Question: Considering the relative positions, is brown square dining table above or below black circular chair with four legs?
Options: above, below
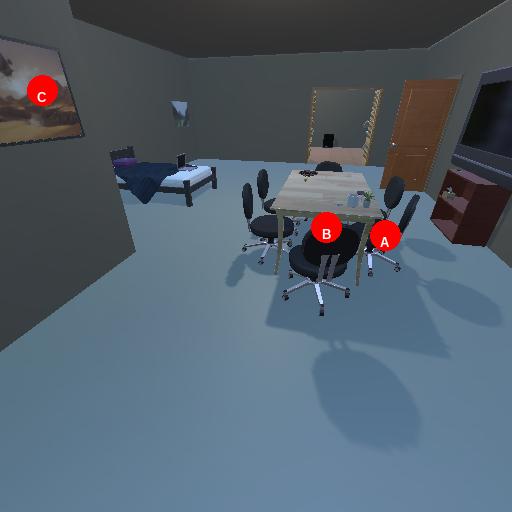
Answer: above